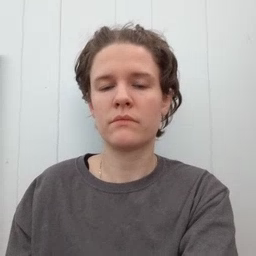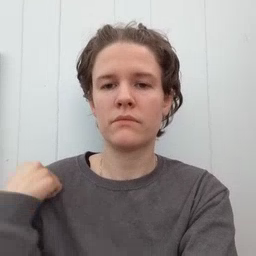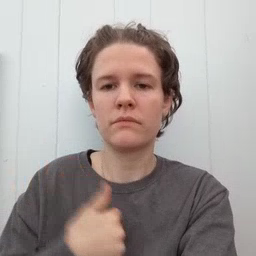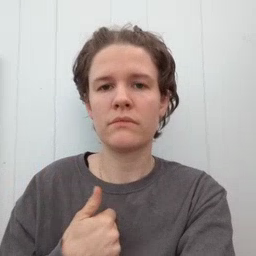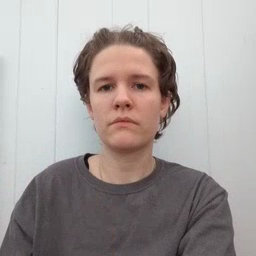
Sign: jacket